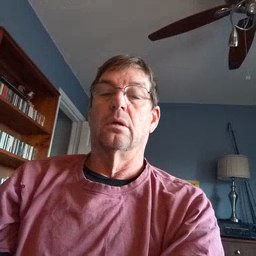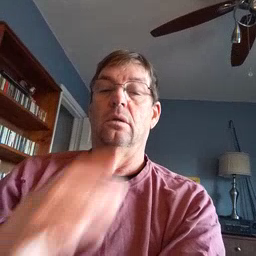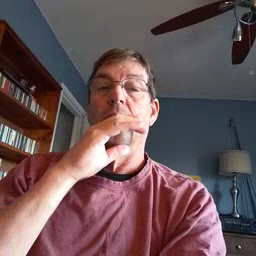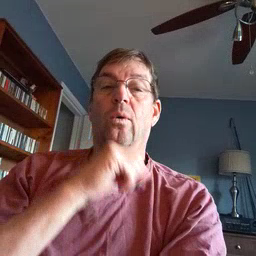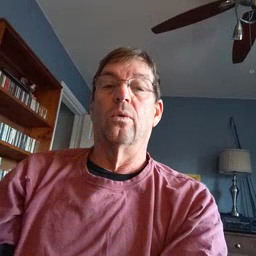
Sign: old